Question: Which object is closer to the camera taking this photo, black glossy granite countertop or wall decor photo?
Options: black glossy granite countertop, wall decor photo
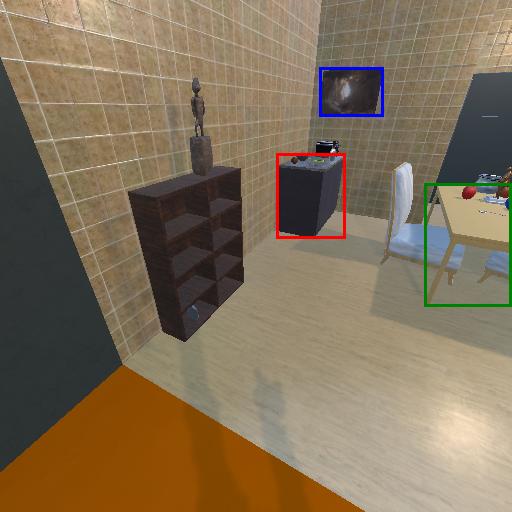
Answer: black glossy granite countertop